Question: During writing a custom control for listview: I am overriding this method like this:
'''
protected override void OnDragDrop(DragEventArgs drgevent)
{
base.OnDragDrop(drgevent);
// get the currently hovered row that the items will be dragged to
Point clientPoint = base.PointToClient(new Point(drgevent.X, drgevent.Y));
ListViewItem hoverItem = base.GetItemAt(clientPoint.X, clientPoint.Y);
'''
Sometimes hoverItem becomes null :( It becomes null when I am dropping the item at the far right area of the listview...If I drop it somewhere in the list that there are items and text in there, it works fine, if I drop it at somewhere that items don't have text, then it becomes null....

I am attaching a picture for more clarity
What is the problem? or do you think there are better ways for doing this?
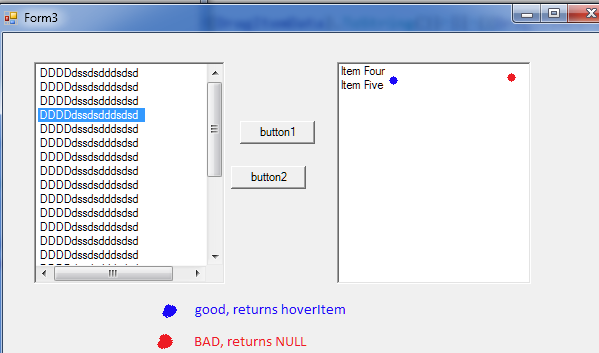
Answer: There is no problem. This is by design. There is no item where the red dot is. ListView has different view modes (View property) where there can be icon/text "blocks" that enclose each item, or there can be multiple columns of items.
I think that setting the View property to View.Details and setting FullRowSelect to true, GetItemAt will hit on the whitespace to the end for each row, but I'd have to try it to be sure.